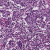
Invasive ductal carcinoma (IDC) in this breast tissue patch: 1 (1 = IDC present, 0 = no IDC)